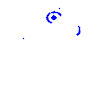
Particle: electron